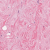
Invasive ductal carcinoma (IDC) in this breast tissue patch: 0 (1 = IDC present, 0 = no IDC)